Field crop: tomato
Growth stage: 1
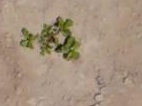
Species: portulaca